Interaction volume radius: 5 \u00c5
Interaction volume height: 25 \u00c5
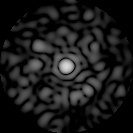
Disorder parameter: 0.8277